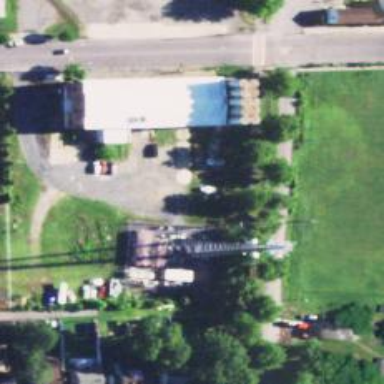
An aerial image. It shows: Mast tower used for communication.